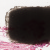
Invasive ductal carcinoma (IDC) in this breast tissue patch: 0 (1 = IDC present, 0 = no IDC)